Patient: sex M, age 43
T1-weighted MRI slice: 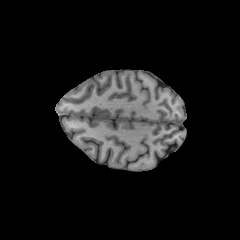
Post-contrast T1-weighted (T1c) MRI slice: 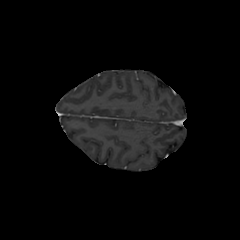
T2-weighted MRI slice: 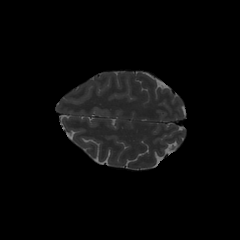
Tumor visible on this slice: no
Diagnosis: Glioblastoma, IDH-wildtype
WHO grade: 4